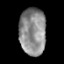
Tissue: prostate
Cell type: Epithelial cells
Senescence score: 0.3509
Nuclear area (px): 1225
Mean DAPI intensity: 141.673